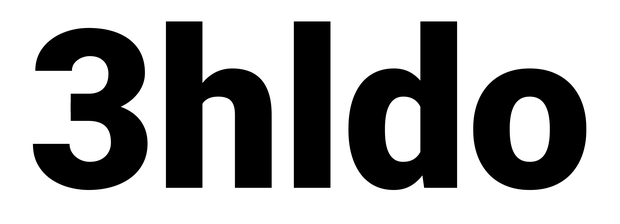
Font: Roboto_Black